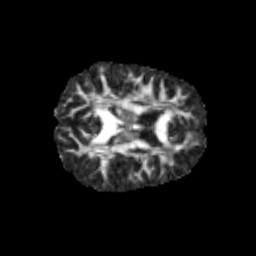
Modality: FA
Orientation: axial
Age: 10
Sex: female
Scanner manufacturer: siemens
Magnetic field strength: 3 T
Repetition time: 3.8 s
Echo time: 0.07 s